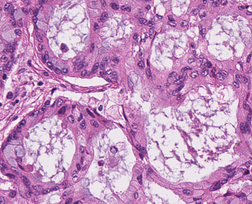
Tumor epithelial tissue: yes
Tumor-associated stroma tissue: yes
Normal tissue: no